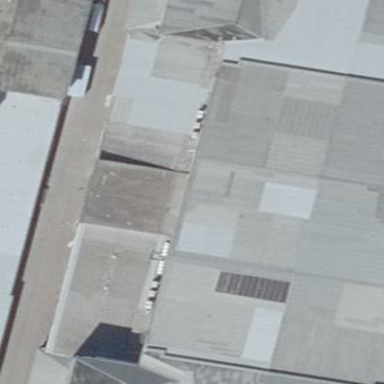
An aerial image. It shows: Part of building.